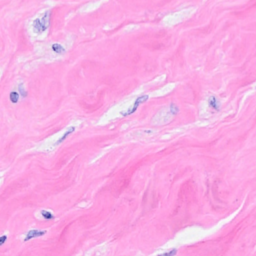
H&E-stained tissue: Breast